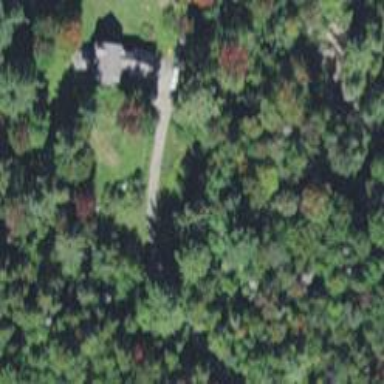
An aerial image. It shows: Driveway leading to service road.